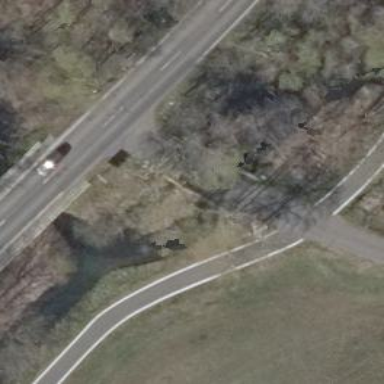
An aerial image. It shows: Unclassified road with asphalt surface that serves as bicycle path.